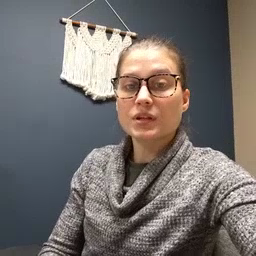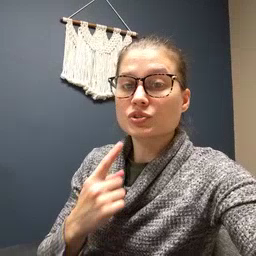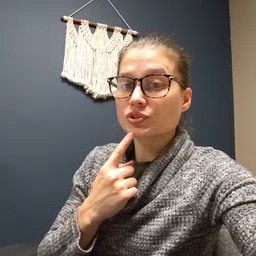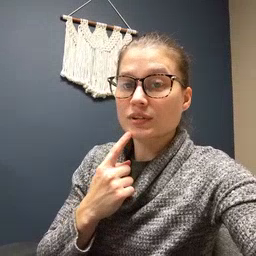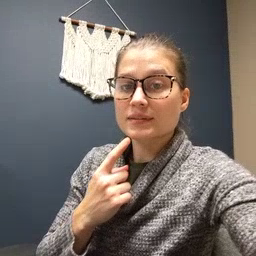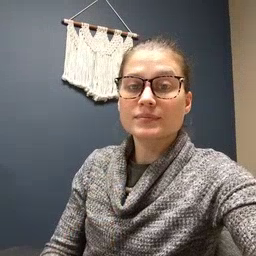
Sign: chin